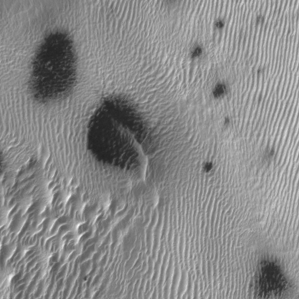
Label: frost